Question: How do I control the colour of the line number that the cursor is currently on? I can control the line itself via ':hi CursorLine' and the whole line numbers via ':hi LineNr' but I am getting an ugly Yellow (the default in dark background) for the cursor line number. This is what I currently have:
'''
hi CursorLine guibg=#222222 gui=none
hi LineNr ctermfg=DarkMagenta guifg=#2b506e guibg=#000000
'''
: Here is a screenshot:

: <URL>.
: Vim version 7.3.480.
: All the version information:
'''
VIM - Vi IMproved 7.3 (2010 Aug 15, compiled Mar 26 2012 08:41:12)
Included patches: 1-480
Compiled by XXX
Normal version with GTK2 GUI. Features included (+) or not (-):
-arabic +autocmd +balloon_eval +browse +builtin_terms +byte_offset +cindent
+clientserver +clipboard +cmdline_compl +cmdline_hist +cmdline_info +comments
-conceal +cryptv -cscope +cursorbind +cursorshape +dialog_con_gui +diff +digraphs
+dnd -ebcdic -emacs_tags +eval +ex_extra +extra_search -farsi +file_in_path
+find_in_path +float +folding -footer +fork() +gettext -hangul_input +iconv
+insert_expand +jumplist -keymap -langmap +libcall +linebreak +lispindent
+listcmds +localmap -lua +menu +mksession +modify_fname +mouse +mouseshape
-mouse_dec +mouse_gpm -mouse_jsbterm -mouse_netterm -mouse_sysmouse +mouse_xterm
-mouse_urxvt +multi_byte +multi_lang -mzscheme +netbeans_intg +path_extra -perl
+persistent_undo +postscript +printer -profile +python -python3 +quickfix +reltime
-rightleft -ruby +scrollbind +signs +smartindent -sniff +startuptime +statusline
-sun_workshop +syntax +tag_binary +tag_old_static -tag_any_white -tcl +terminfo
+termresponse +textobjects +title +toolbar +user_commands +vertsplit +virtualedit
+visual +visualextra +viminfo +vreplace +wildignore +wildmenu +windows
+writebackup +X11 -xfontset +xim +xsmp_interact +xterm_clipboard -xterm_save
system vimrc file: "$VIM/vimrc"
user vimrc file: "$HOME/.vimrc"
user exrc file: "$HOME/.exrc"
system gvimrc file: "$VIM/gvimrc"
user gvimrc file: "$HOME/.gvimrc"
system menu file: "$VIMRUNTIME/menu.vim"
fall-back for $VIM: "/home/XXX/share/vim"
Compilation: gcc -c -I. -Iproto -DHAVE_CONFIG_H -DFEAT_GUI_GTK -pthread -I/usr/inc
lude/gtk-2.0 -I/usr/lib64/gtk-2.0/include -I/usr/include/atk-1.0 -I/usr/include/cai
ro -I/usr/include/gdk-pixbuf-2.0 -I/usr/include/pango-1.0 -I/usr/include/glib-2.0 -
I/usr/lib64/glib-2.0/include -I/usr/include/pixman-1 -I/usr/include/freetype2 -I/us
r/include/libpng12 -I/usr/local/include -g -O2 -U_FORTIFY_SOURCE -D_FORTIFY_SOUR
CE=1
Linking: gcc -L/usr/local/lib -Wl,--as-needed -o vim -pthread -lgtk-x11-2.0 -lg
dk-x11-2.0 -latk-1.0 -lgio-2.0 -lpangoft2-1.0 -lpangocairo-1.0 -lgdk_pixbuf-2.0 -lc
airo -lpango-1.0 -lfreetype -lfontconfig -lgobject-2.0 -lgmodule-2.0 -lgthread-2.0
-lrt -lglib-2.0 -lSM -lICE -lXpm -lXt -lX11 -lXdmcp -lSM -lICE -lm -ltinfo -lnsl
-lselinux -lacl -lattr -lgpm -ldl -L/usr/lib64/python2.7/config -lpython2.7 -
lpthread -ldl -lutil -lm -Xlinker -export-dynamic
'''
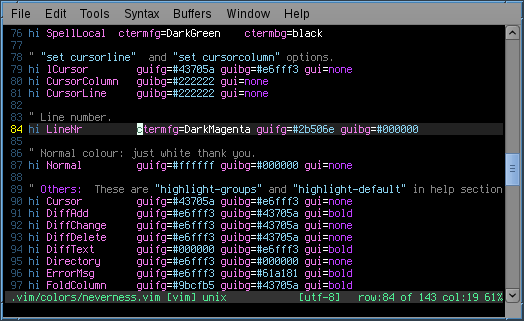
Answer: There is a new colour setting:
'''
hi CursorLineNr term=bold ctermfg=Yellow gui=bold guifg=Yellow
'''
See 'src/syntax.c'.
As <URL> be appreciate by the maintainers of said colour theme.